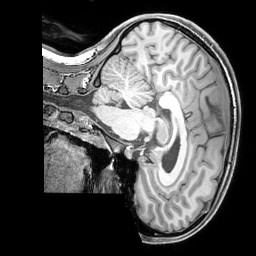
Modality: T1w
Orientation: sagittal
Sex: female
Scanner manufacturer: siemens
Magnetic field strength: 3 T
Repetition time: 2.3 s
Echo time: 0.00226 s